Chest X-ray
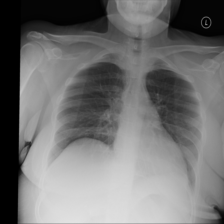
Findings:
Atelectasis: negative
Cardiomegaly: negative
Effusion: negative
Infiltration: negative
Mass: negative
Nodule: negative
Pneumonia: negative
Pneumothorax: negative
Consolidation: negative
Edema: negative
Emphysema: negative
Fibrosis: negative
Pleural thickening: negative
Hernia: negative